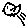
Label: bird